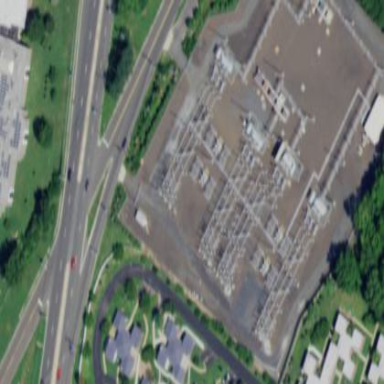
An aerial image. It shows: Outdoor substation for power distribution.